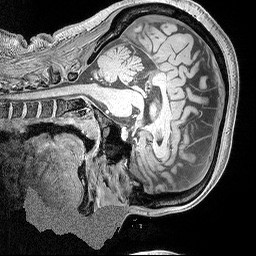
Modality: MP2RAGE
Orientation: sagittal
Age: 47
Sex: female
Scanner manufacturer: siemens
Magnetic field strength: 3 T
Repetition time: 5 s
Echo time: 0.00298 s